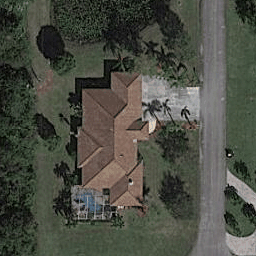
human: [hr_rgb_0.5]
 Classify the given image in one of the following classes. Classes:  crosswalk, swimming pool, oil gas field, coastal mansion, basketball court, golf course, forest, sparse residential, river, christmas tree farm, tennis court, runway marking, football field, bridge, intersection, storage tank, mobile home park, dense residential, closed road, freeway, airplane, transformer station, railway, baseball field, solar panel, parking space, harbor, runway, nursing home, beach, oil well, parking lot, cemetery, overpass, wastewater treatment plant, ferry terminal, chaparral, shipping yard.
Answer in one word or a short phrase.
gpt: sparse residential